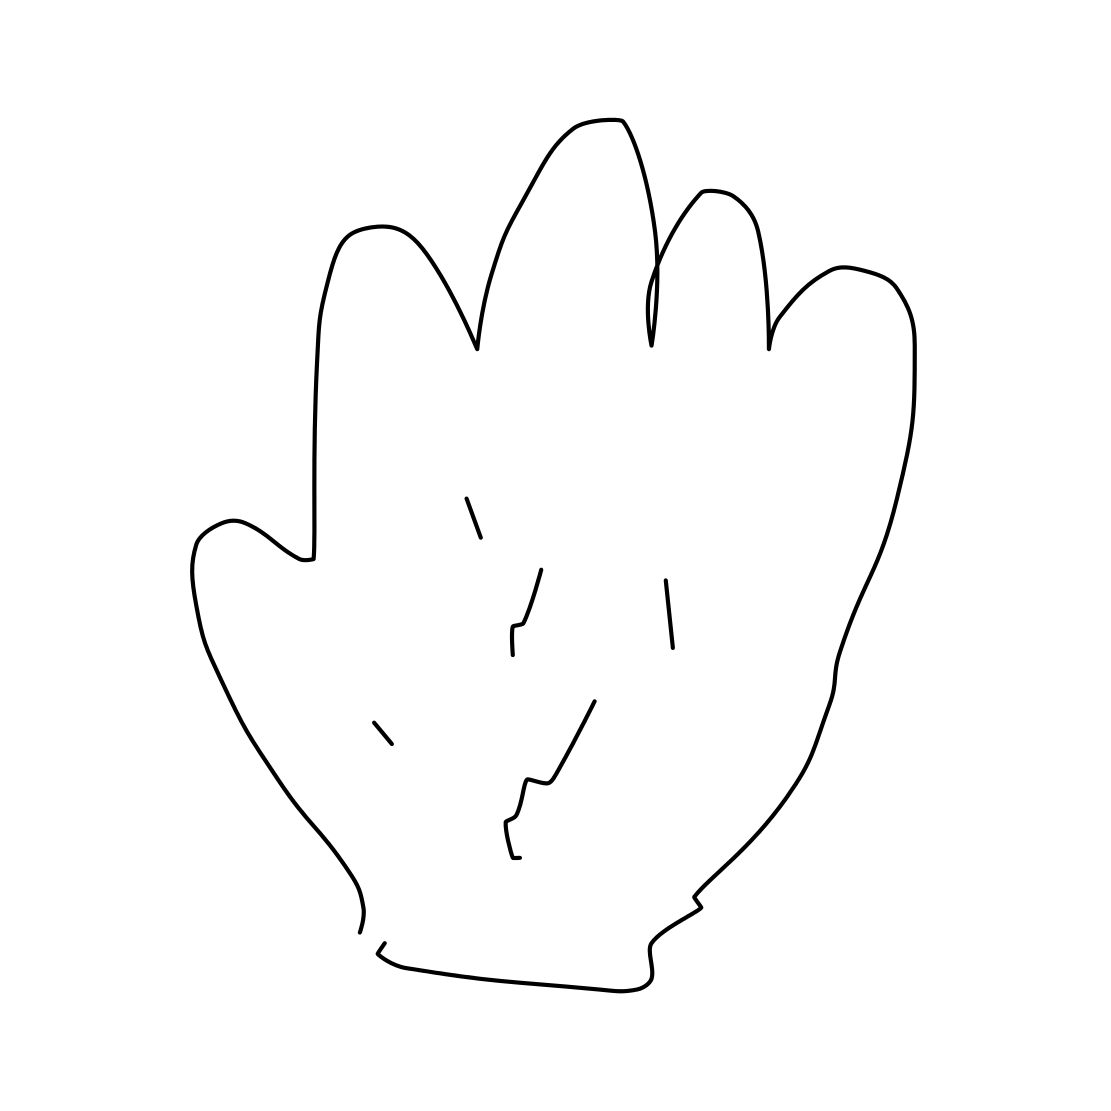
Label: hand